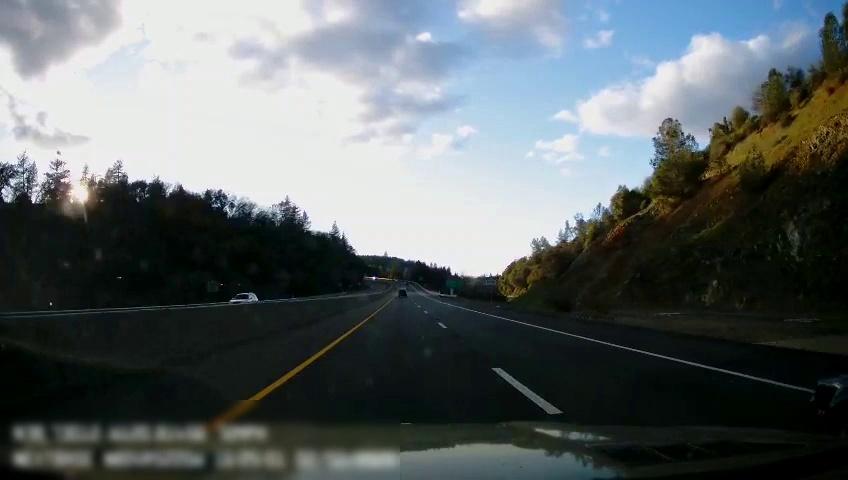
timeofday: Day
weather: Sunny
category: Drivable Space
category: Vehicles | Car
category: Vehicles | Car
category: Lanes | Current Lane
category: Lanes | Alternate Lane
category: Lanes | Current Lane
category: Traffic | Signs
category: Traffic | Signs